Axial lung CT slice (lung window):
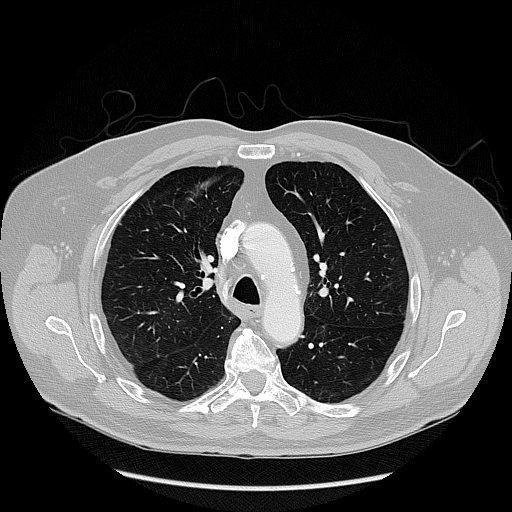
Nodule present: no